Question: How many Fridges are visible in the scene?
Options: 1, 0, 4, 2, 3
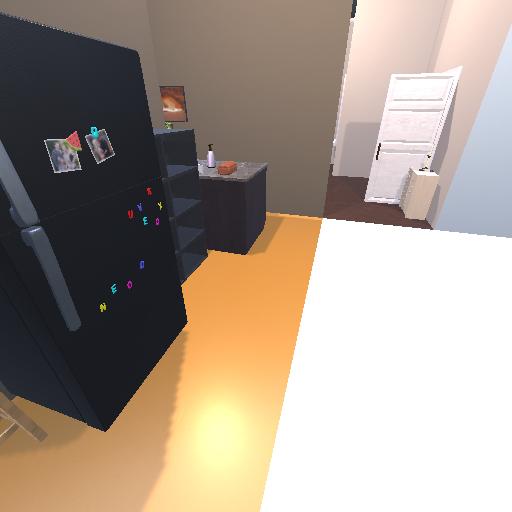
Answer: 1